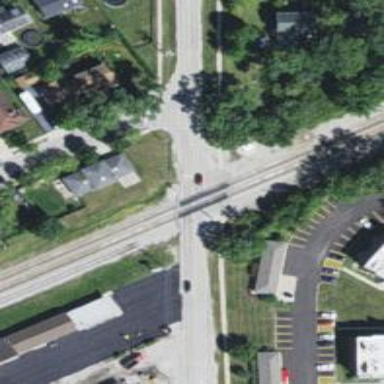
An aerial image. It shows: Railway level crossing.